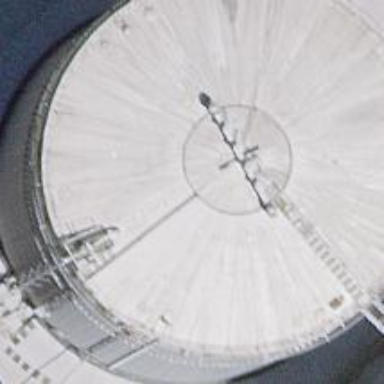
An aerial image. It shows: Storage tank created as man-made structure.